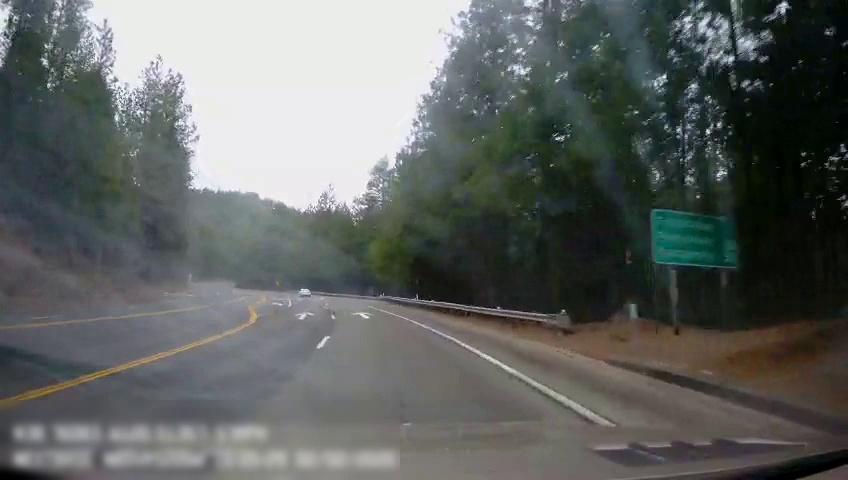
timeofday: Day
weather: Cloudy
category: Drivable Space
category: Vehicles | Car
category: Lanes | Opposite Lane
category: Lanes | Opposite Lane
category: Lanes | Opposite Lane
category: Lanes | Alternate Lane
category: Lanes | Alternate Lane
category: Lanes | Current Lane
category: Lanes | Current Lane
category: Traffic | Signs